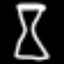
Label: hourglass